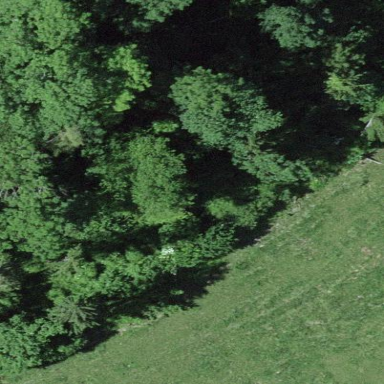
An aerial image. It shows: Forest area.